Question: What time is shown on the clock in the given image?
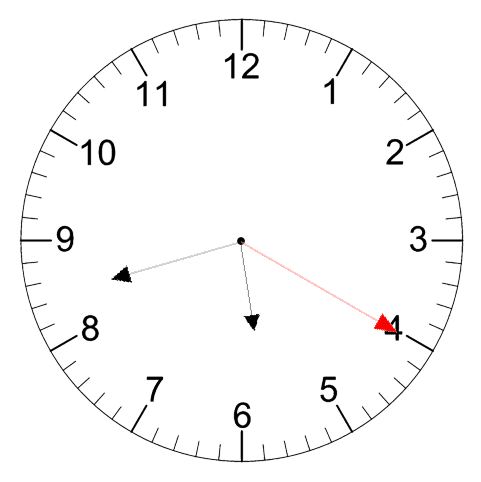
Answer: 05:42:20